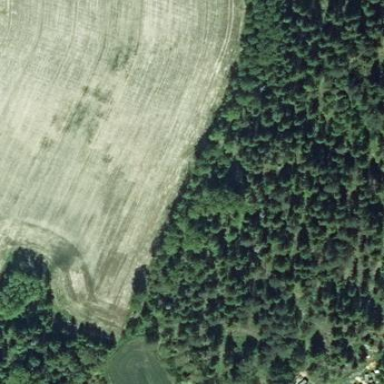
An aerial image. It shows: Beautiful woodland area.